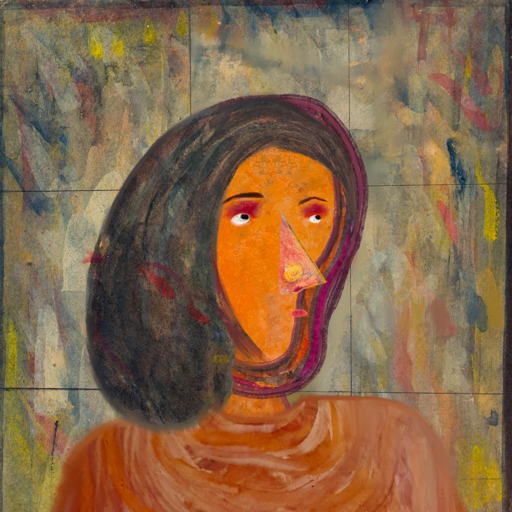
Background: GypsyMother, Head And Neck Side: Hypocrite_w_Hair, Face Side: Irani, Bust: Pious_Lady, Hair Side: Gypsy_Mother, Head Accessory: Blank, Second Necklace: Blank, Necklace: Blank, Baby: Blank